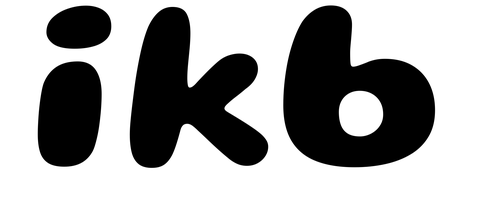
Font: Gluten_Bold